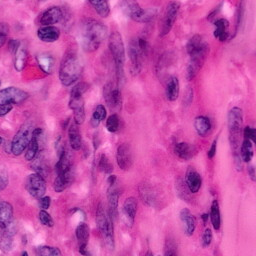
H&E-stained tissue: Pancreatic